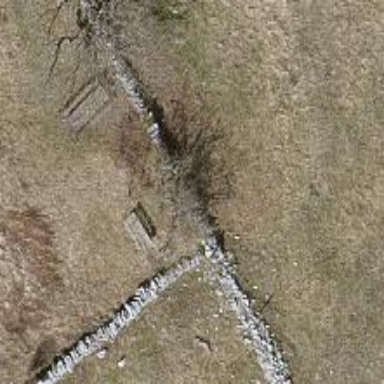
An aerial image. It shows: Wall barrier.